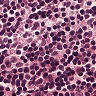
Metastatic tissue present: no